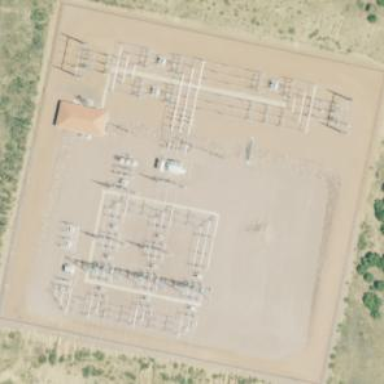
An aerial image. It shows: Outdoor distribution power substation.